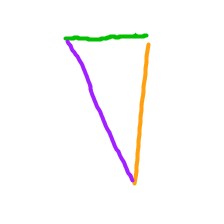
Shape: triangle